Question: I am trying to get fullcalendar to load using the C# MVC framework. I've added these lines to my _Layout.cshtml in the 'Shared' folder
'''
@Styles.Render("~/Public/fullcalendar/fullcalendar.css")
@Scripts.Render("~/Public/fullcalendar/lib/jquery.min.js")
@Scripts.Render("~/Public/fullcalendar/lib/moment.min.js")
@Scripts.Render("~/Public/fullcalendar/fullcalendar.js")
'''
and I've added this to the head section of an Index.cshtml for the view I want to show the calendar
'''
<script type="text/javascript">
$(document).ready(function () {
$('#calendar').fullCalendar({
});
});
</script>
'''
Just for giggles I replaced the $('#calendar'... bit with and alert("test") and it popped up just fine.
In the chrome console it gives me this error
'''
Uncaught TypeError: undefined is not a function Index:57
(anonymous function) Index:57
j jquery.min.js:2
k.fireWith jquery.min.js:2
n.extend.ready jquery.min.js:2
I jquery.min.js:2
'''
And this is on line 57 on Index

So for some reason I think fullcalendar isn't initializing or getting loaded? I'm not really sure since its my first time using web languages like this. Does anyone have suggestions or know how to fix this issue? Any help would be appreciated.
I have also tried going to the URL in the generated html to make sure the files were web accessible and all of the .js and .css files in _Layout.cshtml loaded
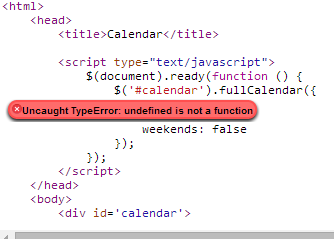
Answer: I was confused as to the use of @Script.Render("...") and was using it incorrectly. I was able to get it to work by having the @Script.Render("...") parts in the body right before RenderSection() gets called inside of _Layout.cshtml. Then in the head section on the page I was trying to use the calendar on I also had to add this:
'''
<link rel='stylesheet' href='~/Public/fullcalendar/fullcalendar.css' />
<script src='~/Public/fullcalendar/lib/jquery.min.js'></script>
<script src='~/Public/fullcalendar/lib/moment.min.js'></script>
<script src='~/Public/fullcalendar/fullcalendar.js'></script>
'''
I think part of my problem stemmed from not doing web development stuff before but I hope this helps someone else along the way.